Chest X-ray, PA view. Patient: 46 years old, sex F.
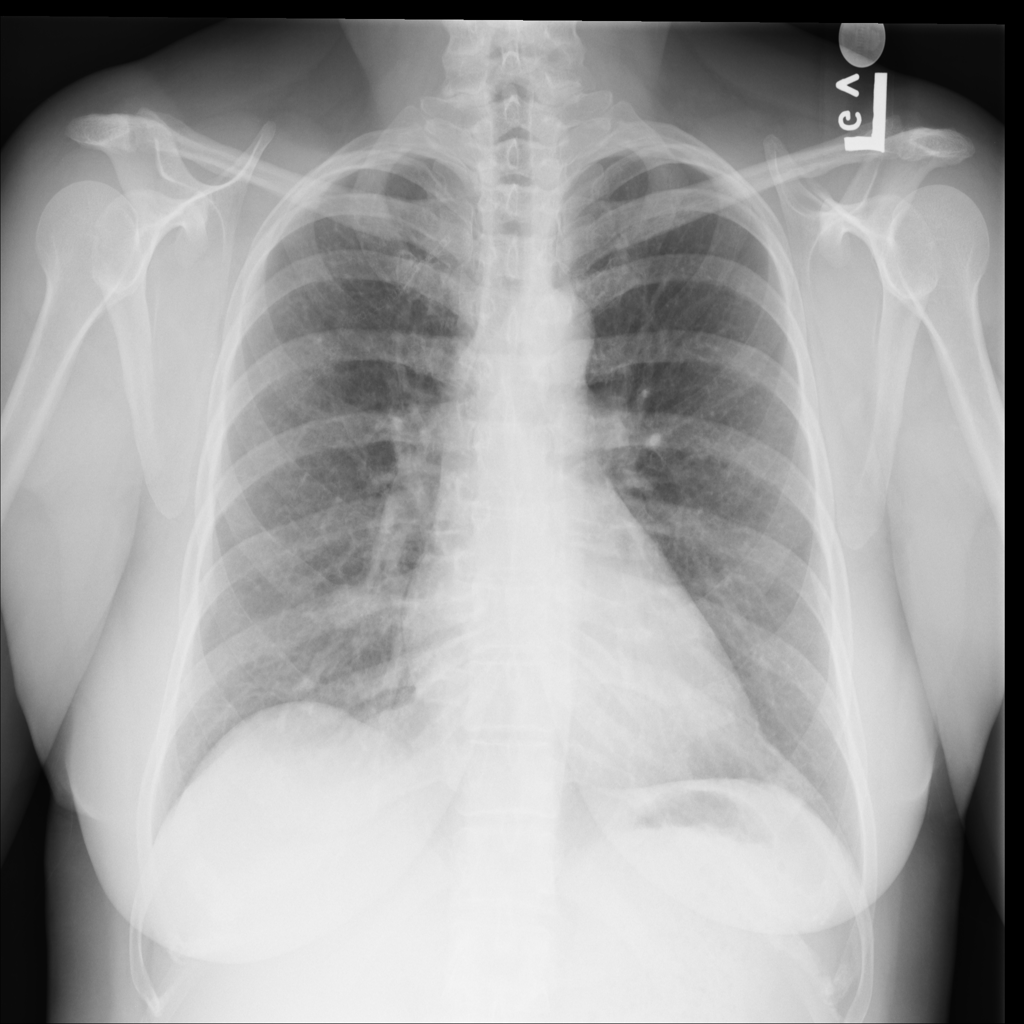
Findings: No Finding